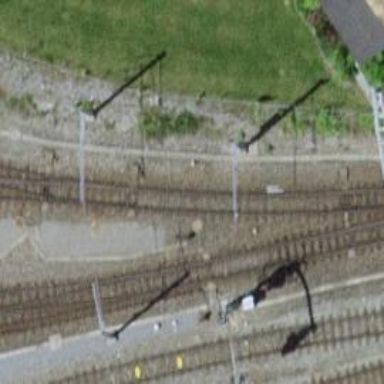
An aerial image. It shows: Railway switch.